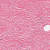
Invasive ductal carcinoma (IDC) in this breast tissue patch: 0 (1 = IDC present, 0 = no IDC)